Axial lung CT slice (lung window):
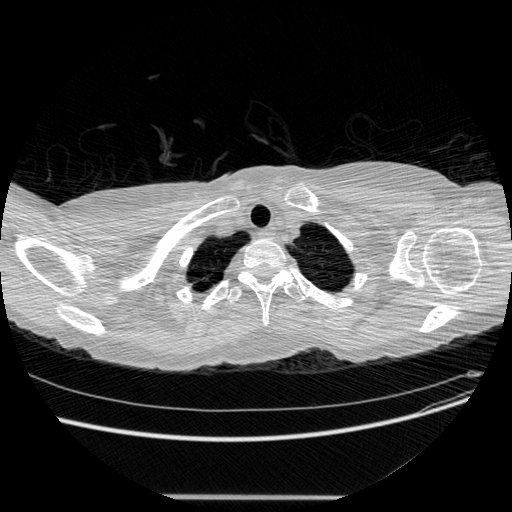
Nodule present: no